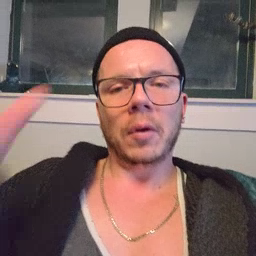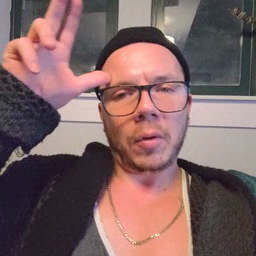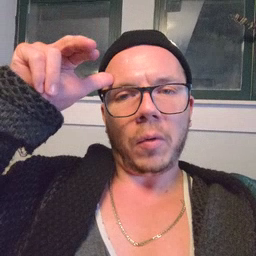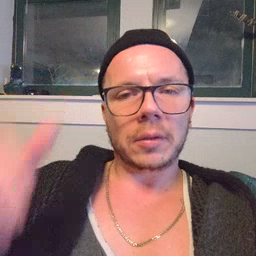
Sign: horse